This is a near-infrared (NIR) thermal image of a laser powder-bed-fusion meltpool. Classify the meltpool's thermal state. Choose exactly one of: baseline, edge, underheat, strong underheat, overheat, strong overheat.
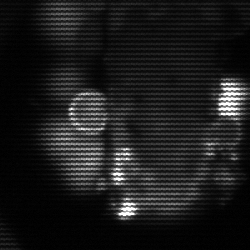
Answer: strong underheat